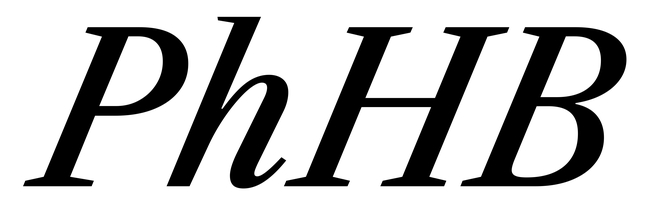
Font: LibreCaslonText-Italic_Medium_Italic